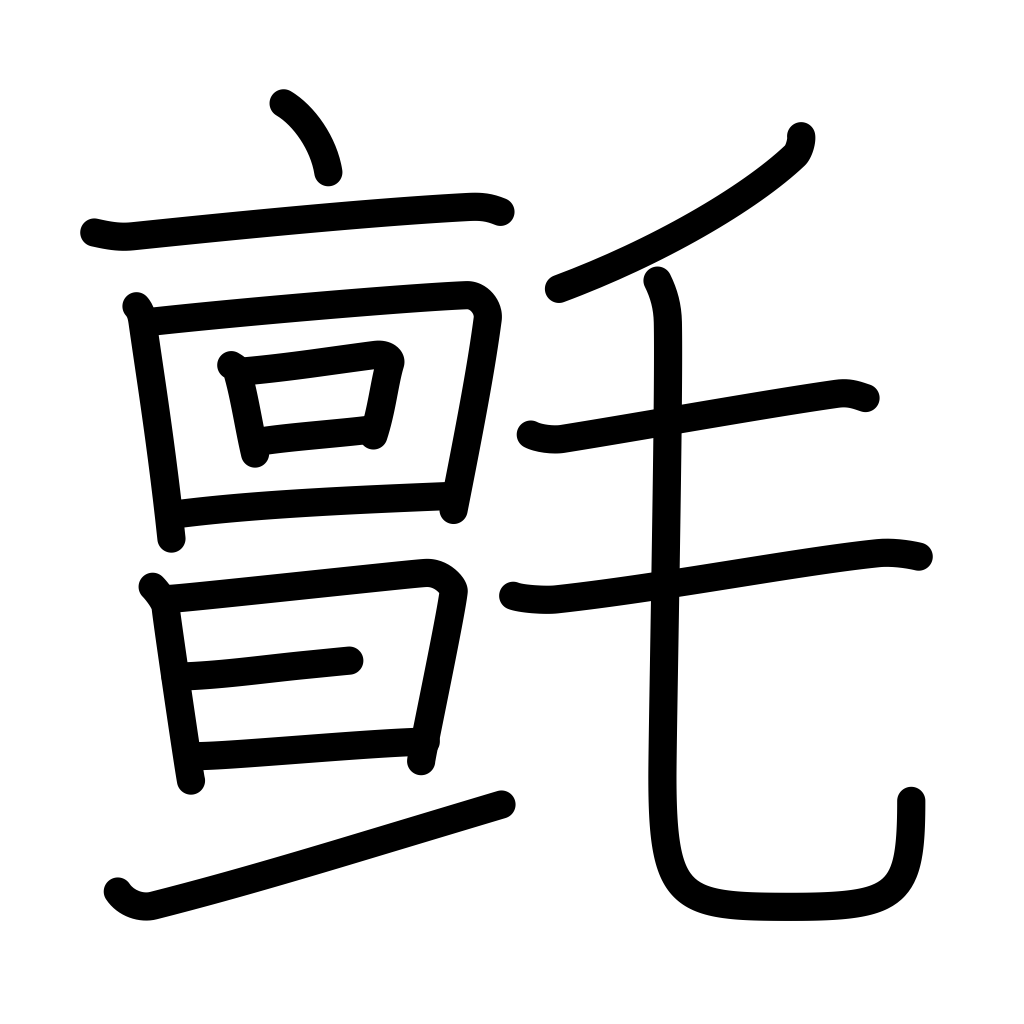
Meaning: woollen cloth or rug